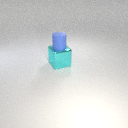
small blue rubber cylinder above large cyan metal cube